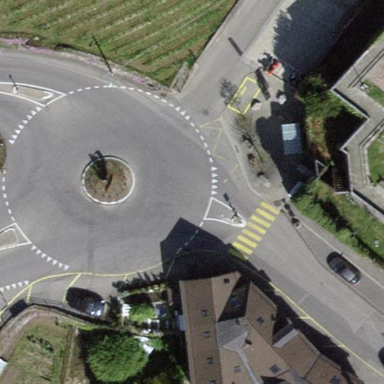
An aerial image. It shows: Tertiary road leading to roundabout junction.